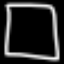
Label: square